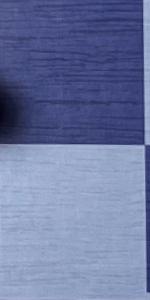
Label: Empty